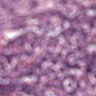
Metastatic tissue present: no